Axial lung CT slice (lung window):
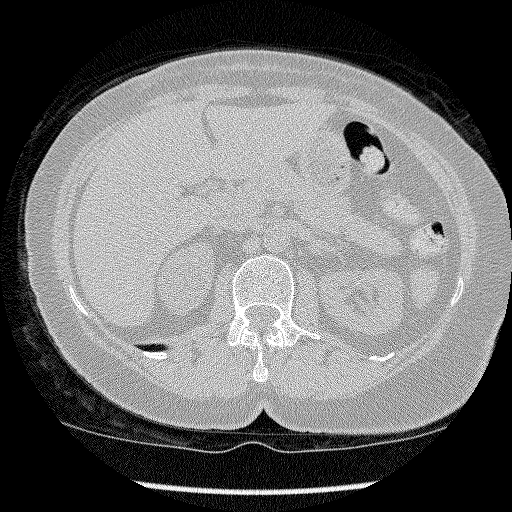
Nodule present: no